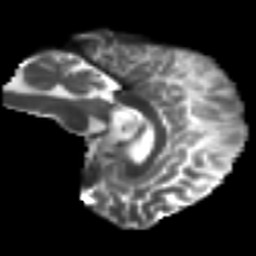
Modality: T2w
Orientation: sagittal
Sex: male
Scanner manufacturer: ge
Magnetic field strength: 3 T
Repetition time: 7 s
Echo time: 0.08 s